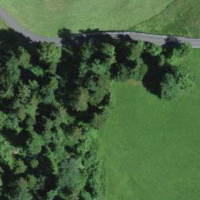
EUNIS habitat code: 41
Species observed at this site:
Filipendula ulmaria